Interaction volume radius: 5 \u00c5
Interaction volume height: 20 \u00c5
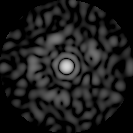
Disorder parameter: 0.8298